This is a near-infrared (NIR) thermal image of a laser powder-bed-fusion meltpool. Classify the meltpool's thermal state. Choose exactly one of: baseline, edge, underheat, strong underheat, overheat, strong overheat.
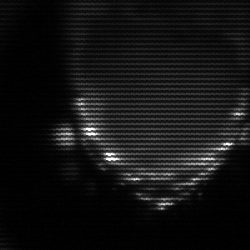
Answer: edge